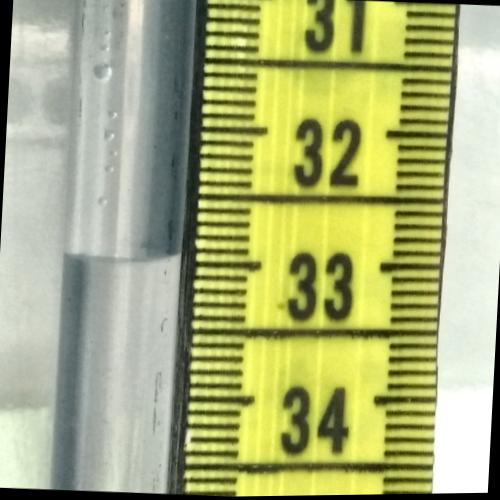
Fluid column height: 32.9 cm